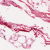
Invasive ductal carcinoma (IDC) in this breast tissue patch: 0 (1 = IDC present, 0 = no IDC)